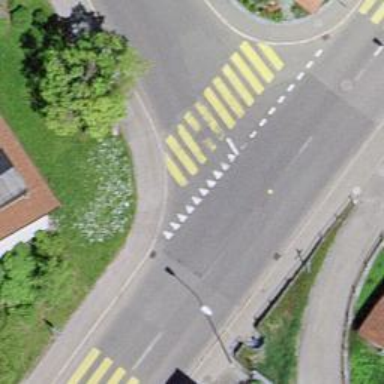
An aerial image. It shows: Road with "give way" sign.